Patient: sex M, age 57
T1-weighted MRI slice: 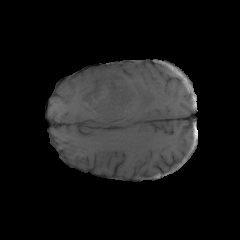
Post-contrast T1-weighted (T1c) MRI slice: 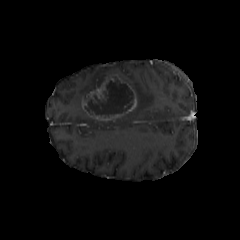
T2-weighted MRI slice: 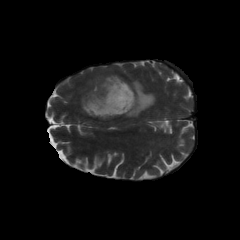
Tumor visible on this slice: yes
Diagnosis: Glioblastoma, IDH-wildtype
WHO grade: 4